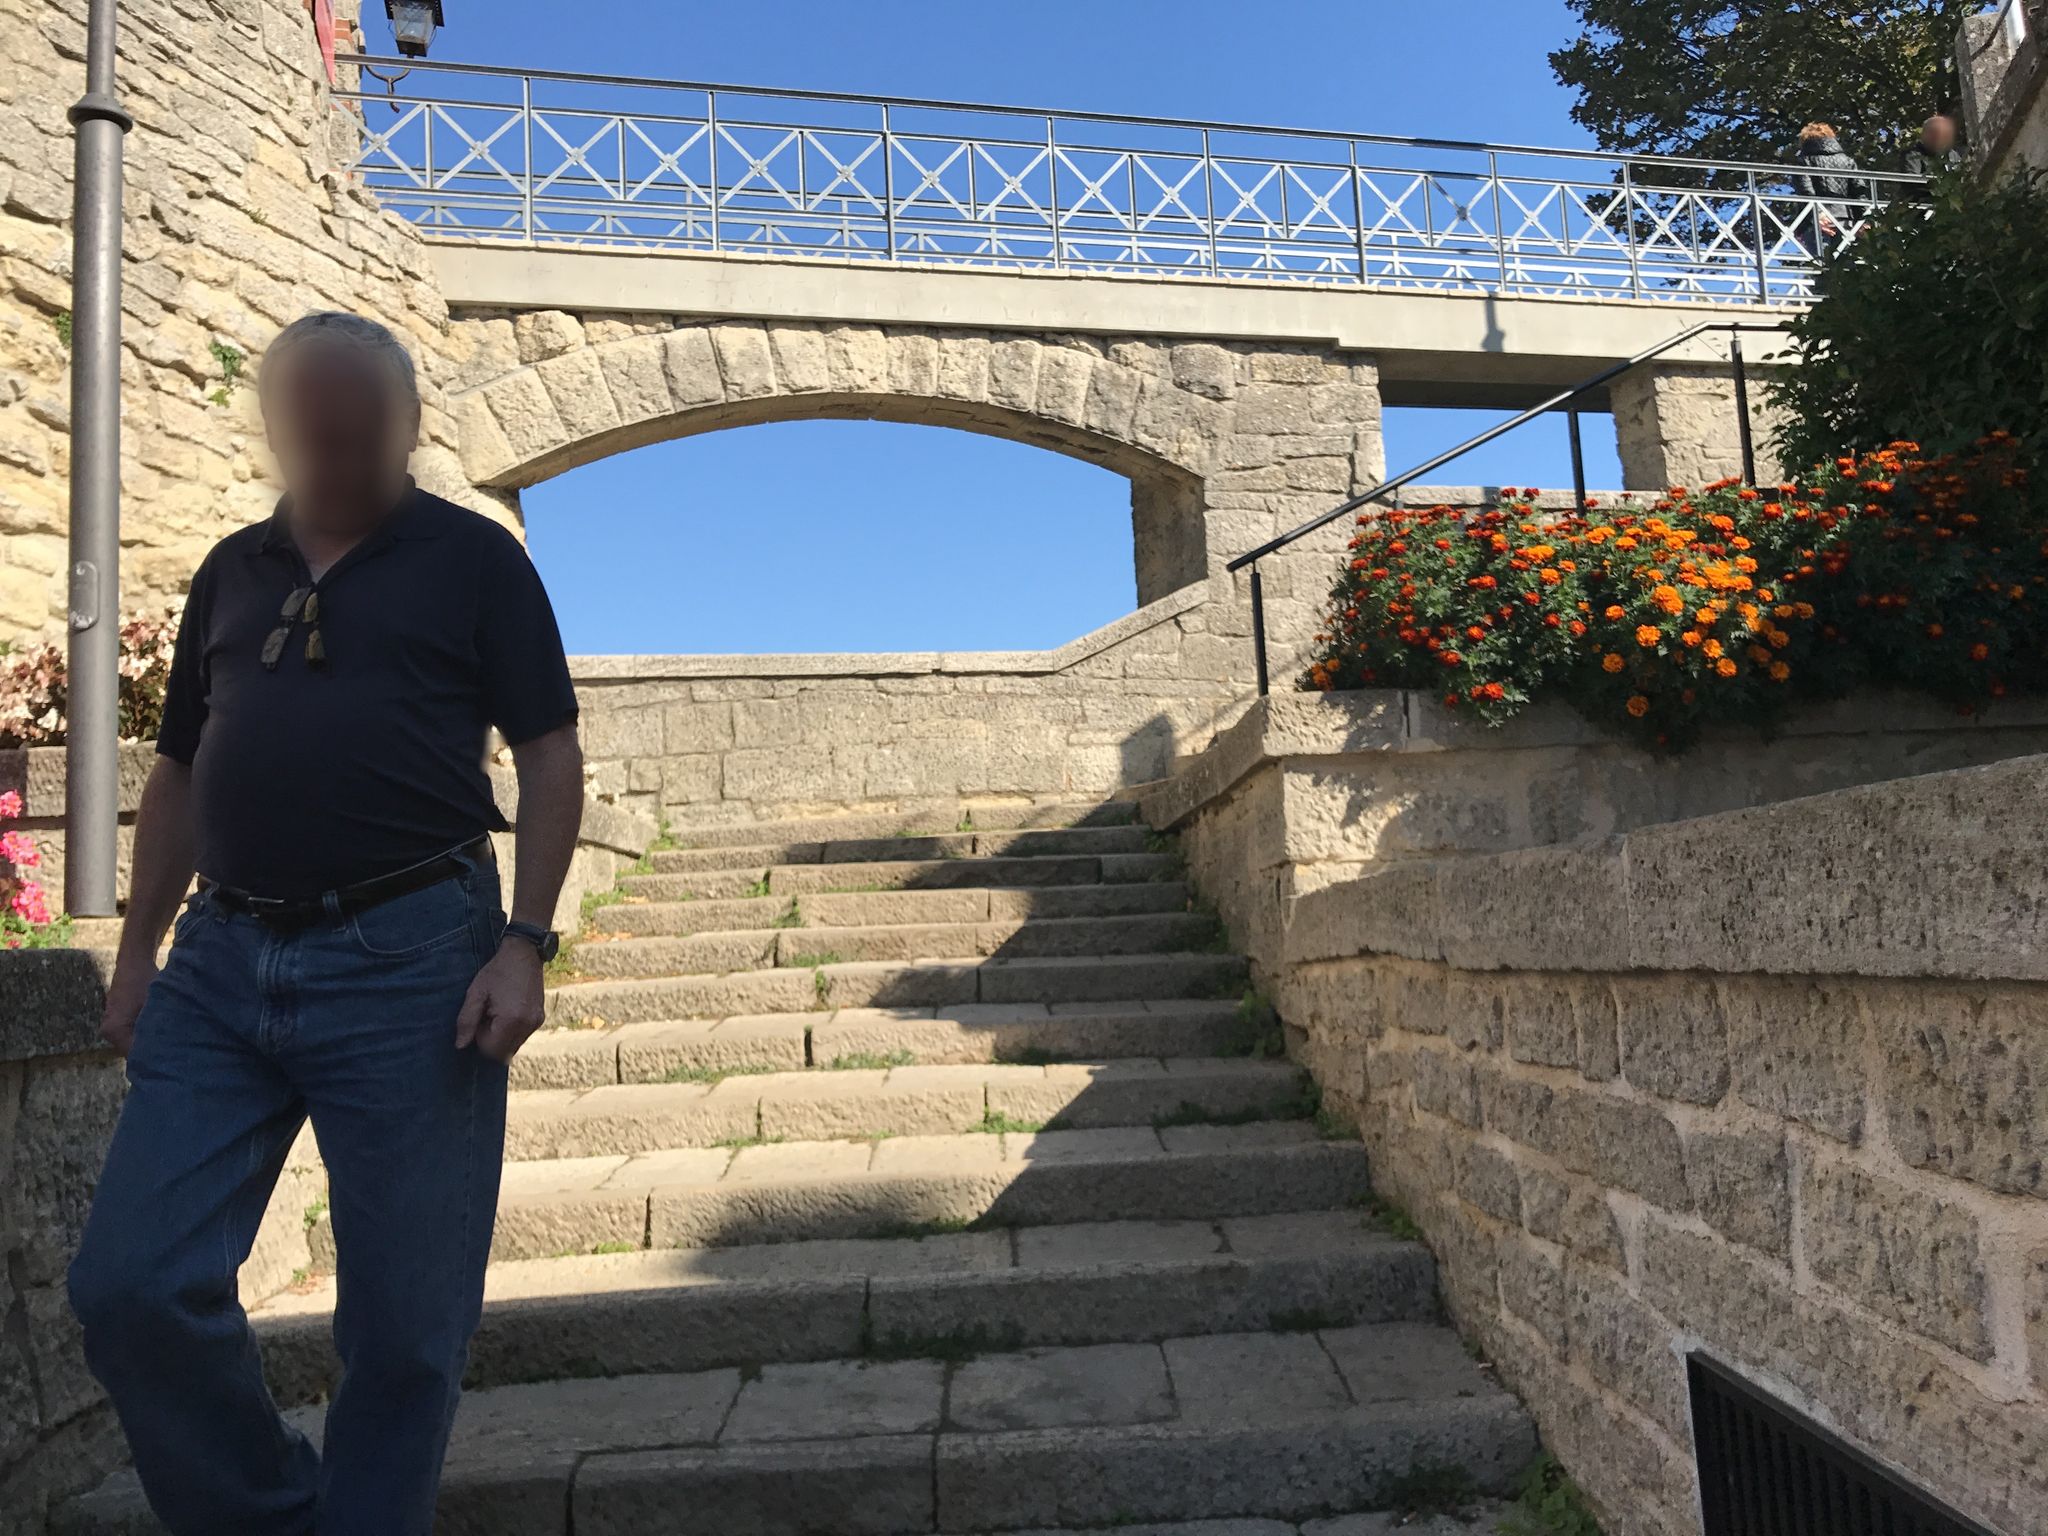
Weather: clear
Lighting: day
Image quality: good
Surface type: walking surface
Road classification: pedestrian, steps
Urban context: semi-dense urban cluster
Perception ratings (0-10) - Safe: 0.97, Lively: 6.53, Beautiful: 8.88, Boring: 7.68, Depressing: 1.45, Wealthy: 5.23